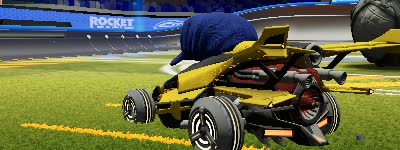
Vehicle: aftershock